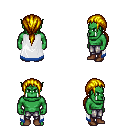
a pixel art fantasy rpg character, male body template, orc, green skin, white trimmed cape, metal pants, blonde ponytail hairstyle, brown shoes, four views (front, back, left, right), 2x2 character sprite sheet, small pixel art, hard edges, no anti-aliasing